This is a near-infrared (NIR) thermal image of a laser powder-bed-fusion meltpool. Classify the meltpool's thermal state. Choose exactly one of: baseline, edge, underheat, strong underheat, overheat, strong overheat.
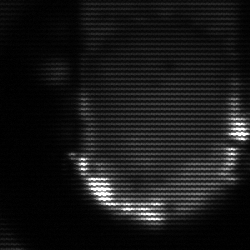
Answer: baseline